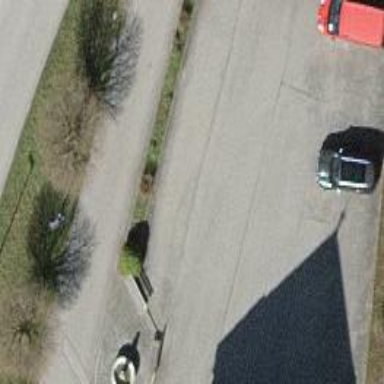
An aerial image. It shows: Parking area with surface.